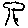
Label: tree